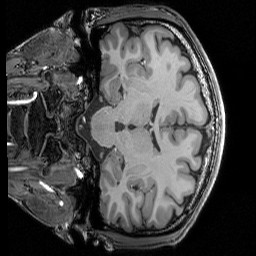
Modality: T1w
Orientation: coronal
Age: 27
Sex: male
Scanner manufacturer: siemens
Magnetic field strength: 3 T
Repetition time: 2.3 s
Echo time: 0.00344 s